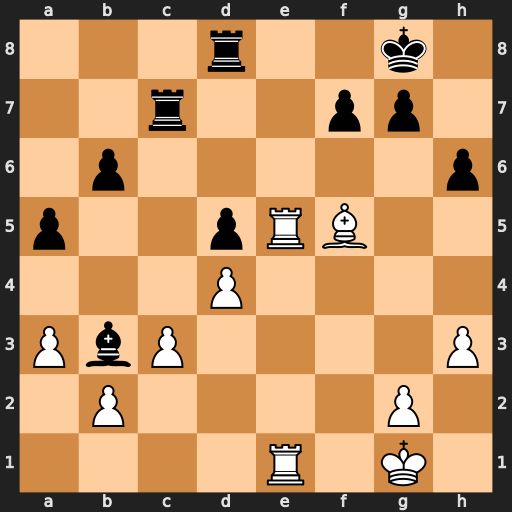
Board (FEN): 3r2k1/2r2pp1/1p5p/p2pRB2/3P4/PbP4P/1P4P1/4R1K1
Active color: w
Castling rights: -
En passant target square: -
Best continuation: Re8+ Rxe8 Rxe8#